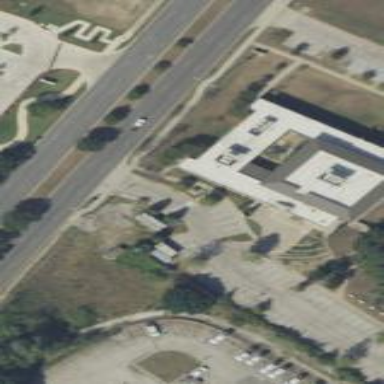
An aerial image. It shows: Community center building.